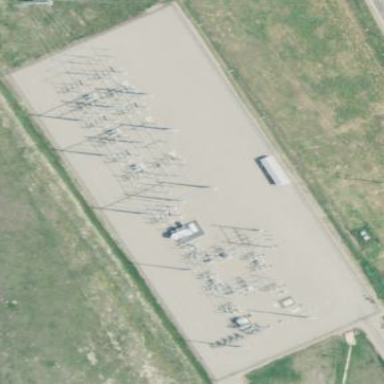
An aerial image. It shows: Distribution level power substation surrounded by fence.